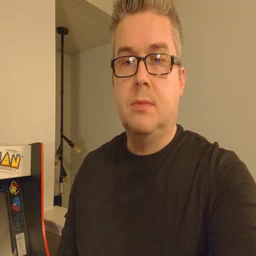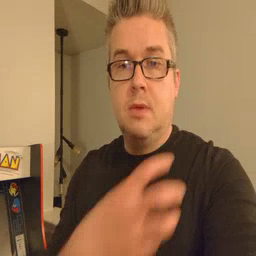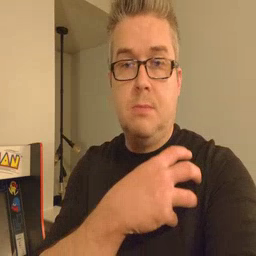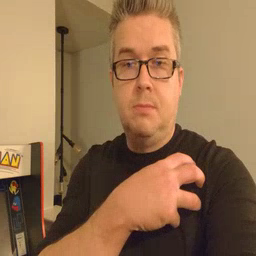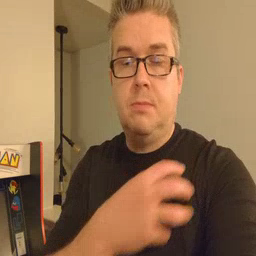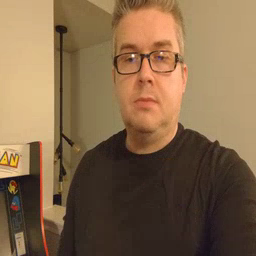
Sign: police